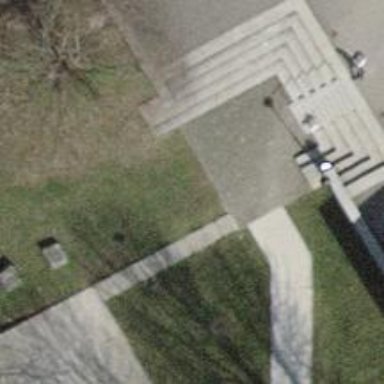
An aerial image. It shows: Set of concrete steps.